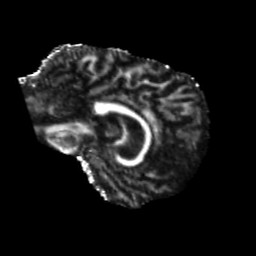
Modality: FA
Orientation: sagittal
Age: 75
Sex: female
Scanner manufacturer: siemens
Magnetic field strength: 3 T
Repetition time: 5.25 s
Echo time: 0.08 s